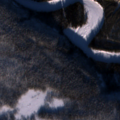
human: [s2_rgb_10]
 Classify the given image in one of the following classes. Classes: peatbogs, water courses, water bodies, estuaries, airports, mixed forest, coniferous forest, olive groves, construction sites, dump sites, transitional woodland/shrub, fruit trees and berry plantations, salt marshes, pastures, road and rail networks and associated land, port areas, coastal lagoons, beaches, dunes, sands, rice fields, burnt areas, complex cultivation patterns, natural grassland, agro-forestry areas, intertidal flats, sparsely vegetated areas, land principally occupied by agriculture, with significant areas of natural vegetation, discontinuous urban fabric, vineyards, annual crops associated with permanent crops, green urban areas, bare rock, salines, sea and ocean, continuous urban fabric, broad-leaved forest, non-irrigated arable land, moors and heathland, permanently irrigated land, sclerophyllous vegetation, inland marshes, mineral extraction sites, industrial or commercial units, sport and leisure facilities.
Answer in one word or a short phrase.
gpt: coniferous forest